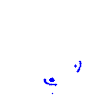
Particle: pion